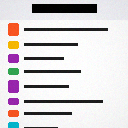
Screen state: on